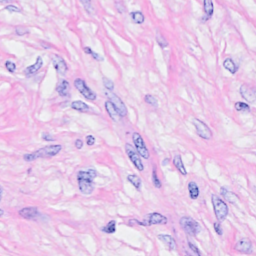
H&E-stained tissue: Breast